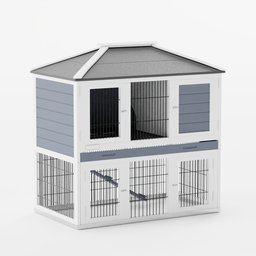
Label: architecture